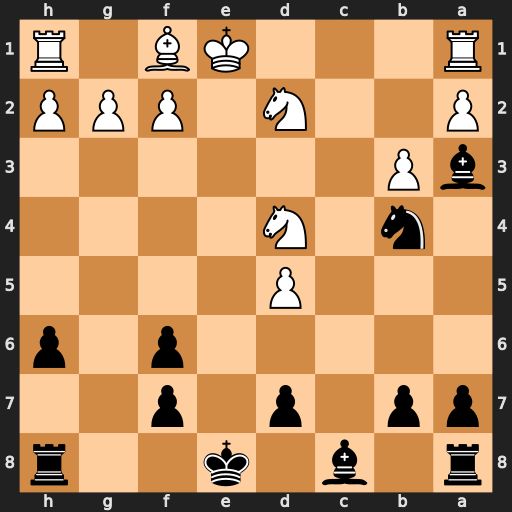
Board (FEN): r1b1k2r/pp1p1p2/5p1p/3P4/1n1N4/bP6/P2N1PPP/R3KB1R
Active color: b
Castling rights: KQkq
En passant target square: -
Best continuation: Bb2 Nb5 Bxa1